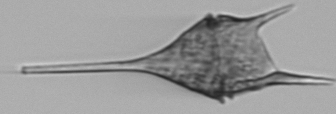
Label: Tripos_lineatus